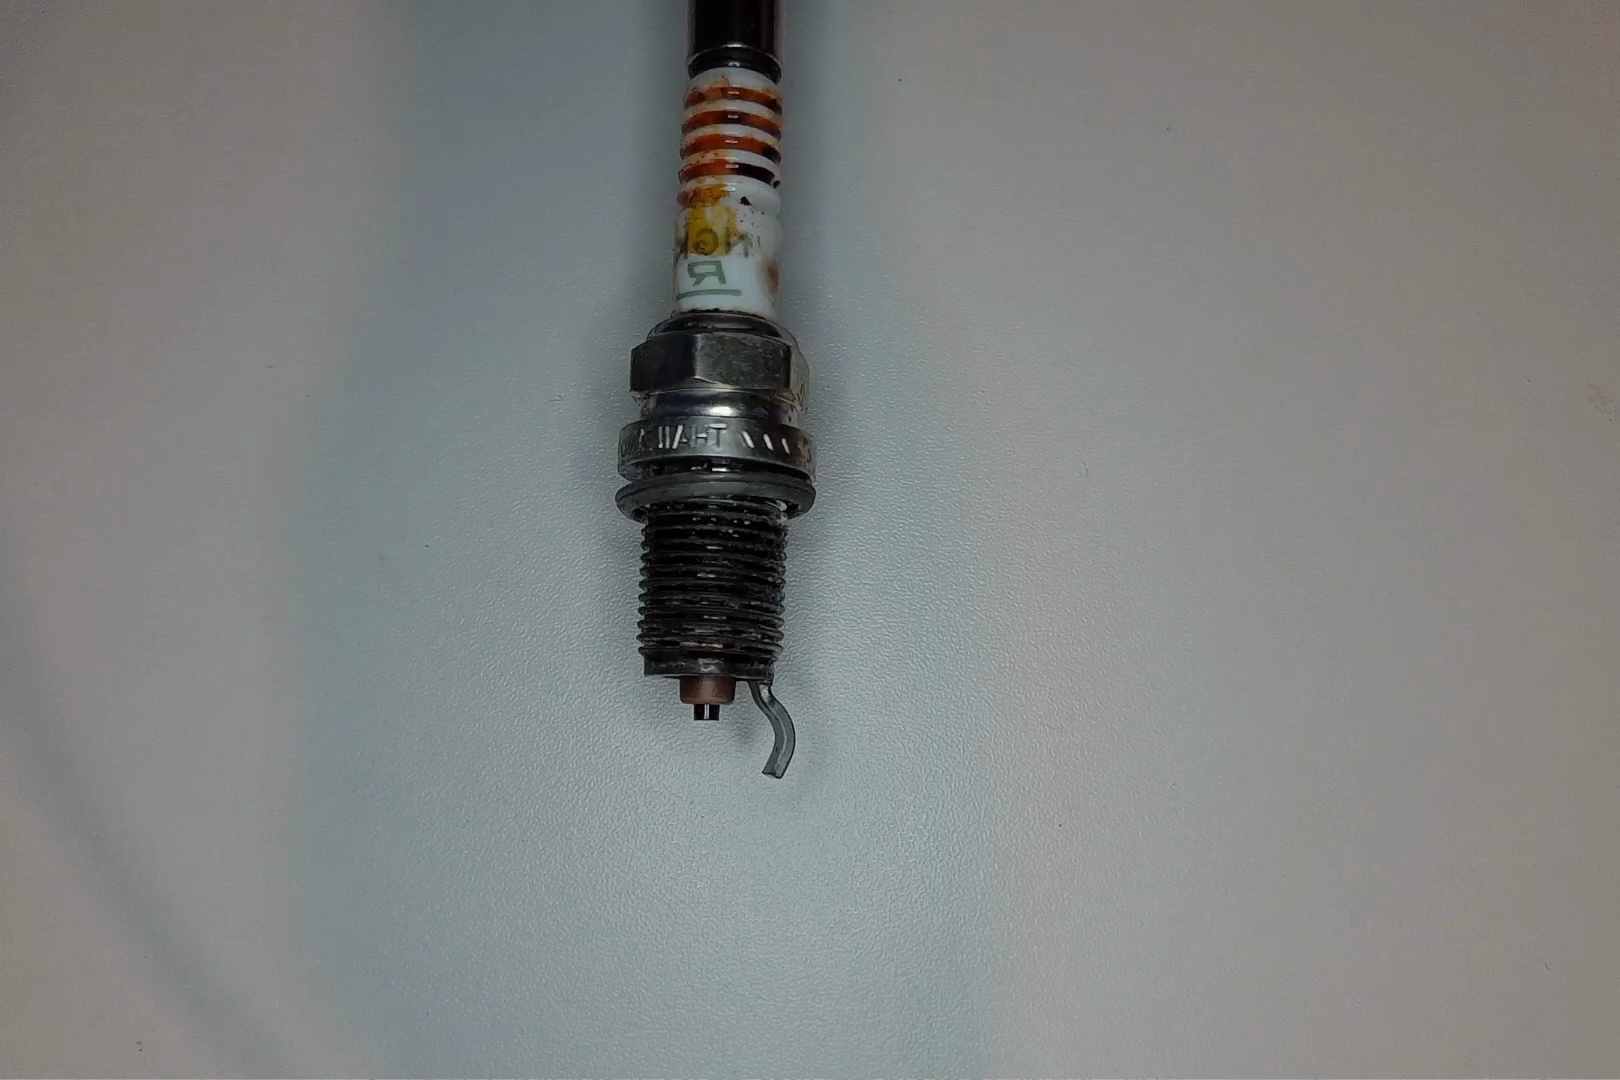
Label: anomaly